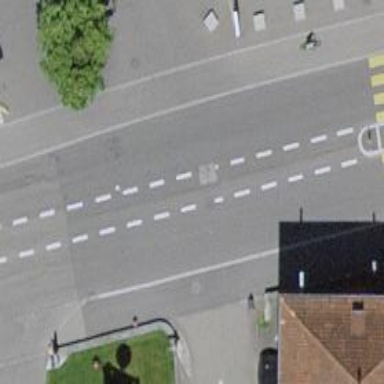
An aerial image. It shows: Residential road with asphalt surface. Both sides have sidewalks.